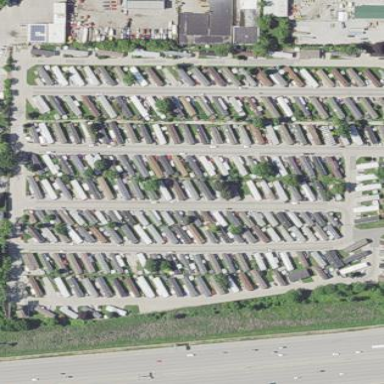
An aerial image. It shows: Residential area known as trailer park.